Question: I want to make a functionality where a User will upload the file and its name and description will be shown in the gridview.
Now here what I want is, if the same file has some changes, it needs to be uploaded again and the since its uploaded for the second time. I will be having one more column as 'FileRevision' which will show the no of times files has been updated.
See the image for your reference:-

Do let me know from where to start.
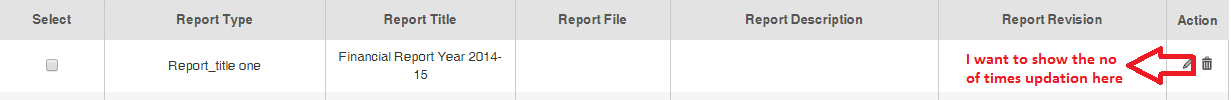
Answer: I got it done by myself, like below:-
'FileUpload Control' in
'''
<asp:FileUpload ID="fupreportfile" runat="server" CssClass="form-control" ValidationGroup="AddNew" />
'''
Now, on button click it will check whether the file Exist or not. Checking thorugh CS code:-
'''
protected void btnSubmit_Click(object sender, EventArgs e)
{
SqlConnection conn = new SqlConnection(System.Configuration.ConfigurationManager.ConnectionStrings["DefaultCSRConnection"].ConnectionString);
using (SqlCommand cmd = conn.CreateCommand())
{
if (fupreportfile.HasFiles)
{
int count = CheckFileExists(fupreportfile.PostedFile.FileName);
fupreportfile.SaveAs(Server.MapPath("~/ReportFolder/" + fupreportfile.PostedFile.FileName));
if (count > 0)
{
cmd.CommandText = " Update tbl_reports SET revision=@revision Where Id=@Id";
cmd.Parameters.AddWithValue("@Id", GetIdByFileName(fupreportfile.PostedFile.FileName));
cmd.Parameters.Add("@revision", SqlDbType.VarChar).Value = (count + 1).ToString();
cmd.Connection = conn;
conn.Open();
cmd.ExecuteNonQuery();
conn.Close();
ScriptManager.RegisterStartupScript(this, this.GetType(), "alert", "alert('Reports updated sucessfully');window.location ='csrreports.aspx';", true);
}
else
{
conn.Open();
SqlCommand cmd1 = new SqlCommand("Insert into tbl_reports (NgoId,report_type_id,report_title,report_file,report_desc,revision) values(@NgoId, @report_type_id, @report_title,@report_file,@report_desc,@revision)", conn);
cmd1.Parameters.Add("@NgoId", SqlDbType.Int).Value = ddlNgoName.SelectedValue;
cmd1.Parameters.Add("@report_type_id", SqlDbType.Int).Value = ddlReportType.SelectedValue;
cmd1.Parameters.Add("@report_title", SqlDbType.NVarChar).Value = txtreporttitle.Text;
cmd1.Parameters.Add("@report_file", SqlDbType.VarChar).Value = fupreportfile.PostedFile.FileName;
cmd1.Parameters.Add("@report_desc", SqlDbType.NVarChar).Value = txtreportdescription.Text;
cmd1.Parameters.Add("@revision", SqlDbType.VarChar).Value = (count + 1).ToString();
cmd1.ExecuteNonQuery();
conn.Close();
ScriptManager.RegisterStartupScript(this, this.GetType(), "alert", "alert('Reports added sucessfully');window.location ='csrreports.aspx';", true);
}
}
}
}
'''
Code for checking file :-
'''
public int CheckFileExists(string fileName)
{
using (SqlConnection con = new SqlConnection(System.Configuration.ConfigurationManager.ConnectionStrings["DefaultCSRConnection"].ConnectionString))
{
SqlCommand cmd = new SqlCommand("SELECT COUNT(*) FROM tbl_reports WHERE report_file=@report_file", con);
cmd.Parameters.Add("@report_file", SqlDbType.VarChar).Value = fileName;
con.Open();
int count = (int)cmd.ExecuteScalar();
return count;
}
}
'''
Also, I need to check the ID for which Row it is updating. So the code for that is
'''
public int GetIdByFileName(string fileName)
{
using (SqlConnection con = new SqlConnection(System.Configuration.ConfigurationManager.ConnectionStrings["DefaultCSRConnection"].ConnectionString))
{
SqlCommand cmd = new SqlCommand("SELECT Id FROM tbl_reports WHERE report_file=@report_file", con);
cmd.Parameters.Add("@report_file", SqlDbType.VarChar).Value = fileName;
con.Open();
int count = (int)cmd.ExecuteScalar();
return count;
}
}
'''
I checked this and it worked for me :)